Current action and preconditions to check: path_clear

Your task: For each precondition in the list above, predict whether it will hold at this action.

Consider the current scene as observed from the mobile robot's camera, and analyze the predicted future states of all dynamic agents (e.g., people, animals, vehicles, or any moving entities) within the NEXT SECOND.

IMPORTANT: Only answer "very likely" if you are absolutely certain—based on strong, clear evidence—that a dynamic agent will violate the precondition in the predicted future state. Do NOT answer "very likely" for unlikely, ambiguous, or low-probability risks.

Ask yourself for each precondition: Is there a high probability, with clear and convincing evidence, that the predicted future states of any dynamic agent will interfere with the predicted future state of the currently executing action within the NEXT SECOND, causing that precondition to fail?

Assess the risk level based on these predictions. Use "likely" or "very likely" if motions create a clear risk of interference.

Use "neutral" or "improbable" if agents are nearby but their predicted paths are clearly diverging or non-conflicting.

Failure Risk Categories: "very improbable", "improbable", "neutral", "likely", "very likely"

Answer Format: Output ONLY the probability_of_failure value from these categories: "very improbable", "improbable", "neutral", "likely", "very likely"

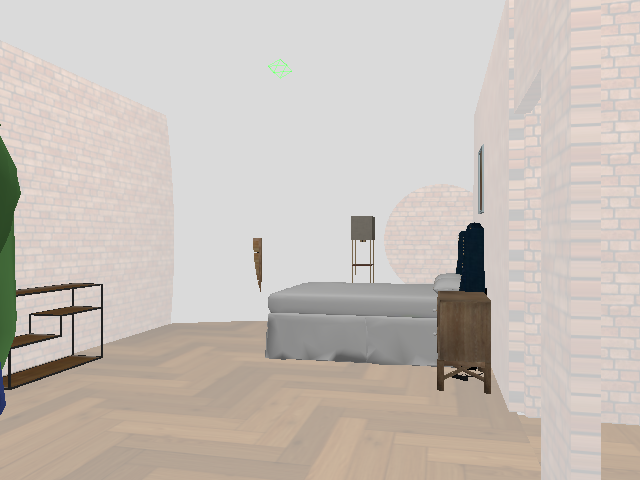

Answer: very likely